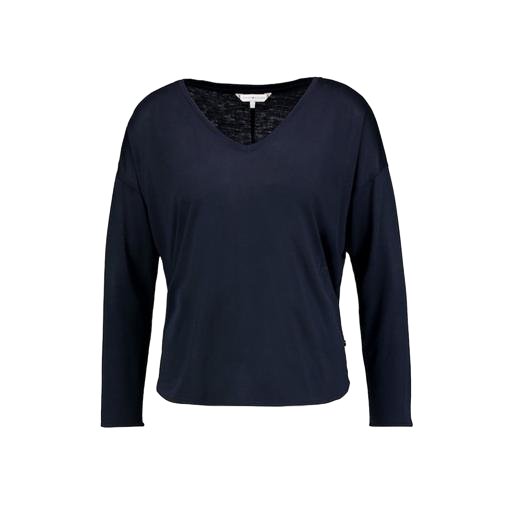
blue v-neck top only macy, blue still long-sleeved top, blue v-neck t-shirt only macy, white background